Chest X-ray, PA view. Patient: 28 years old, sex M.
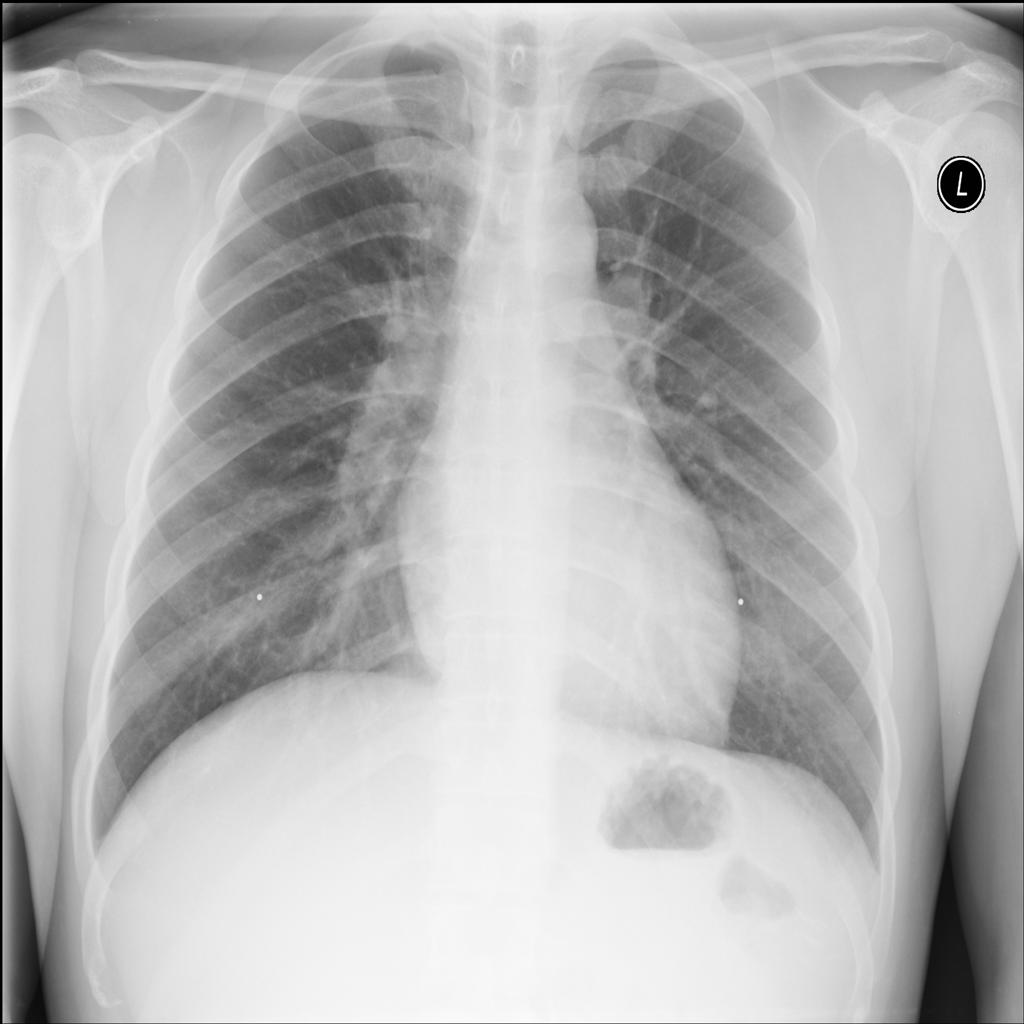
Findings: No Finding